Aerial crown-view tile of a tropical tree (Barro Colorado Island, Panama), acquired 20250512:
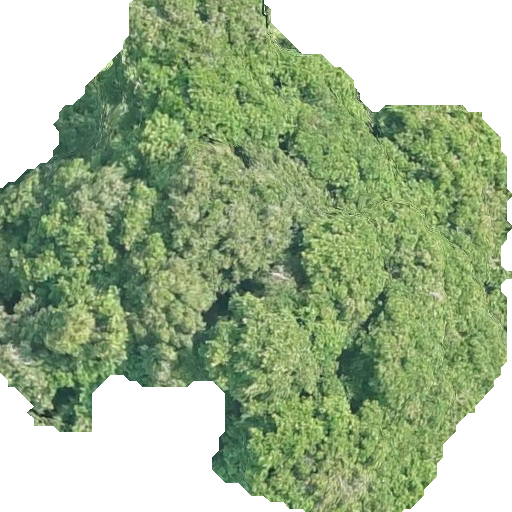
Species: Prioria copaifera
GBIF accepted scientific name: Prioria copaifera
Crown area: 281.015 m²